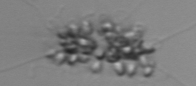
Label: Chaetoceros_didymus_TAG_external_flagellate